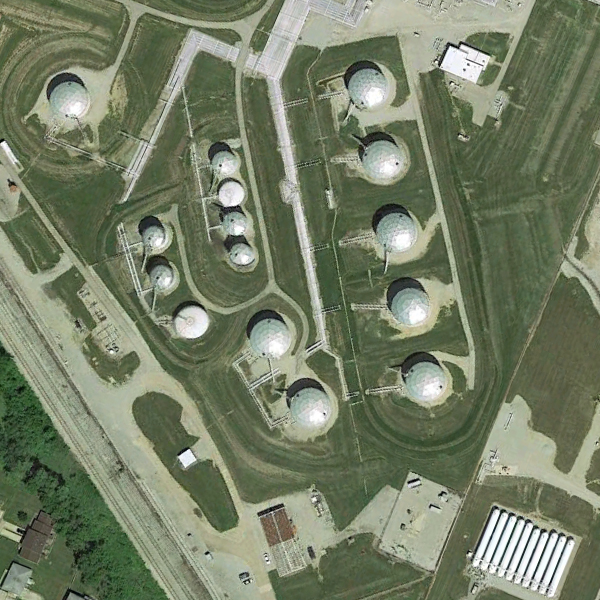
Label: StorageTanks